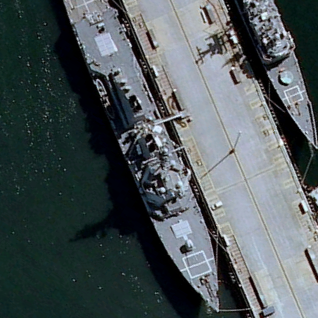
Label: Arleigh_Burke-class_destroyer